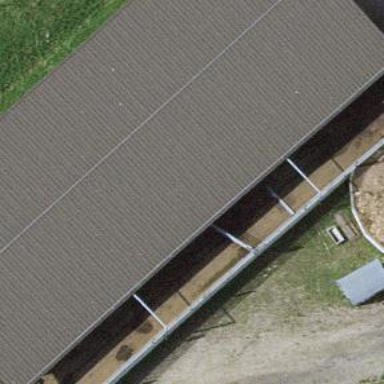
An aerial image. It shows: Barn.